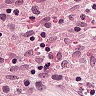
Metastatic tissue present: no